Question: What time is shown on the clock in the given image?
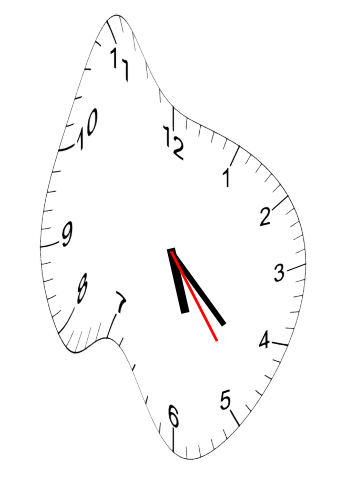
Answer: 05:22:24